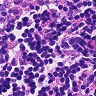
Metastatic tissue present: no